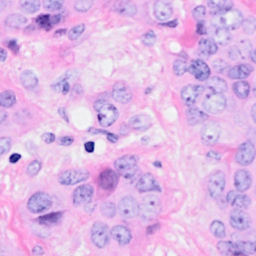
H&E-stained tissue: Breast